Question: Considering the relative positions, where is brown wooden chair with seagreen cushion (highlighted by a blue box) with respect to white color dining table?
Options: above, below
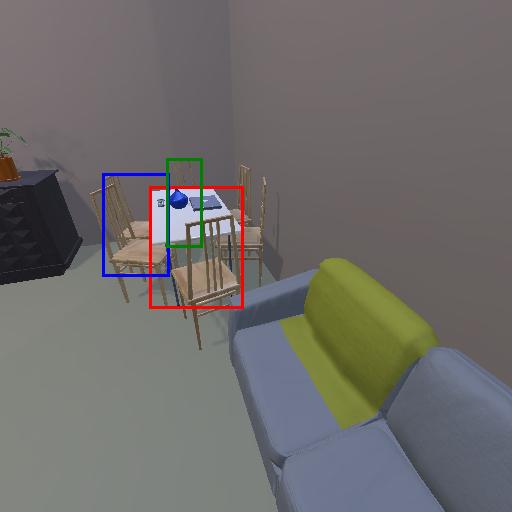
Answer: above